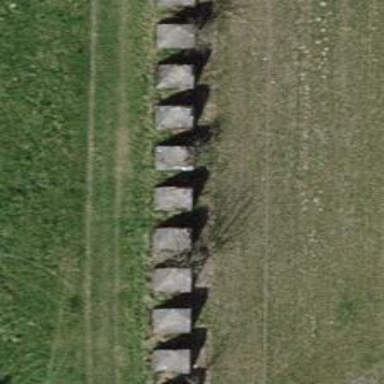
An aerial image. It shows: Block barrier.